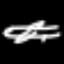
Label: airplane